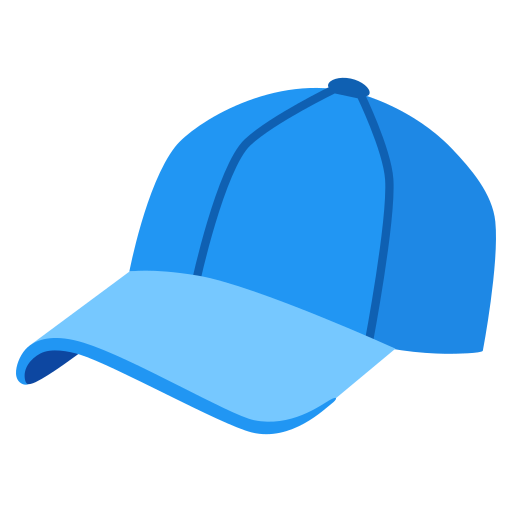
Emoji: 🧢